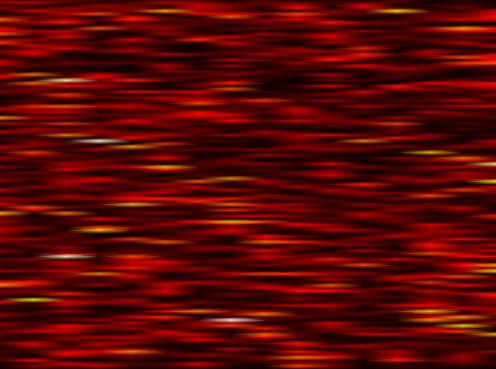
Label: FBMC